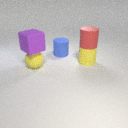
large red rubber cylinder above large yellow rubber cylinder